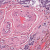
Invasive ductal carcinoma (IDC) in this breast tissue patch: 1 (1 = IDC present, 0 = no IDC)